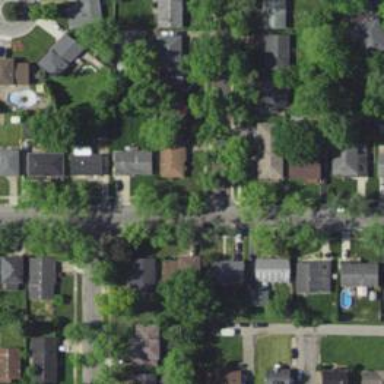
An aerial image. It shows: Neighborhood.